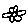
Label: flower